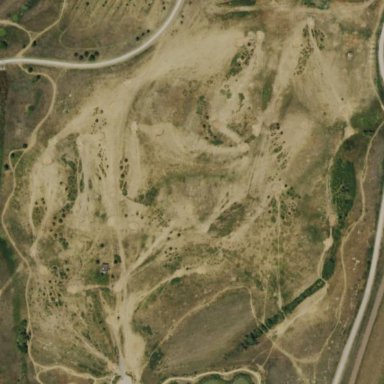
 perfect for leisurely sports activities."